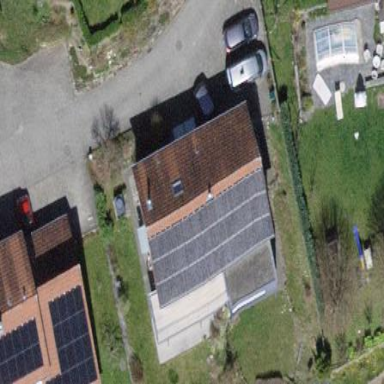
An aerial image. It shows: Solar power generator utilizing photovoltaic technology with solar photovoltaic panels.